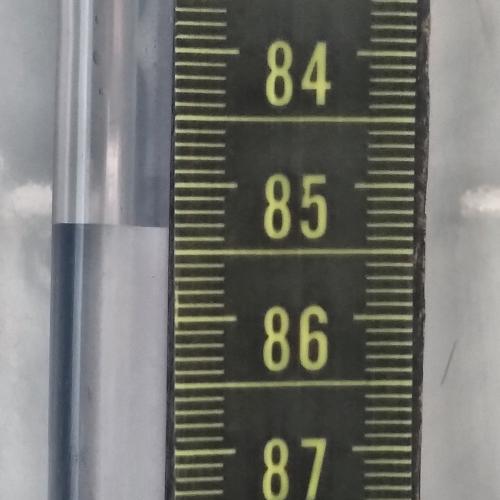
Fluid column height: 85.3 cm